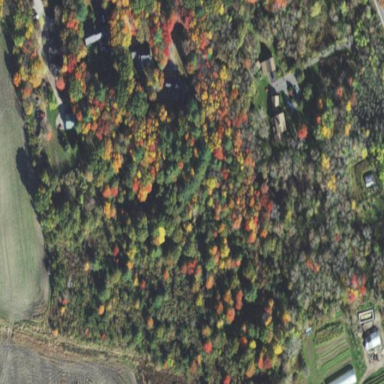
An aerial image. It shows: Mixed leaf woodland.